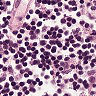
Metastatic tissue present: no